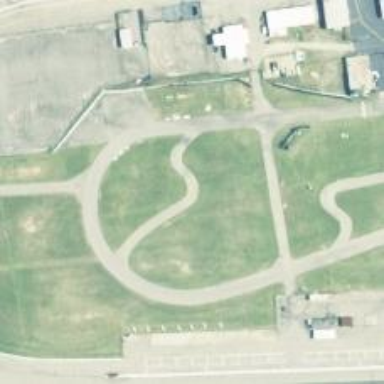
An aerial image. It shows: Raceway for motor sports.